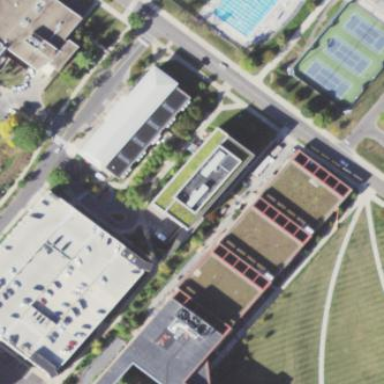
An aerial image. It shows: View of university building.